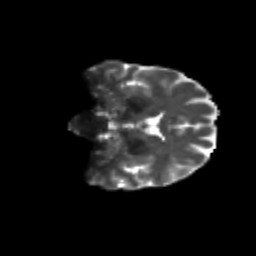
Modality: T2w
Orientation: coronal
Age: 54
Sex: female
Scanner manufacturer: siemens
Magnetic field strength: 3 T
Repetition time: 4.71 s
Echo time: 0.0906 s